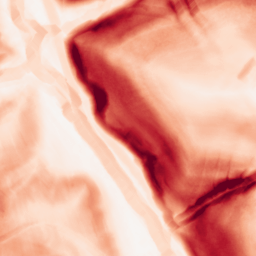
Category: morphological
Decomposition family: morphological_gradient
Decomposition parameters: size: 7
shape: diamond
Upsampling method: linear_exact
Upsampling parameters: scale: 2
Upsampling scale: 2